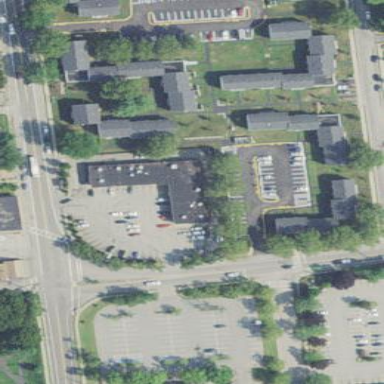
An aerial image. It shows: Commercial area.